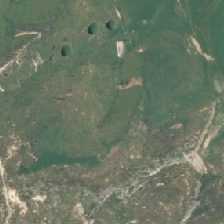
Land cover: low_producing_grassland